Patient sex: F
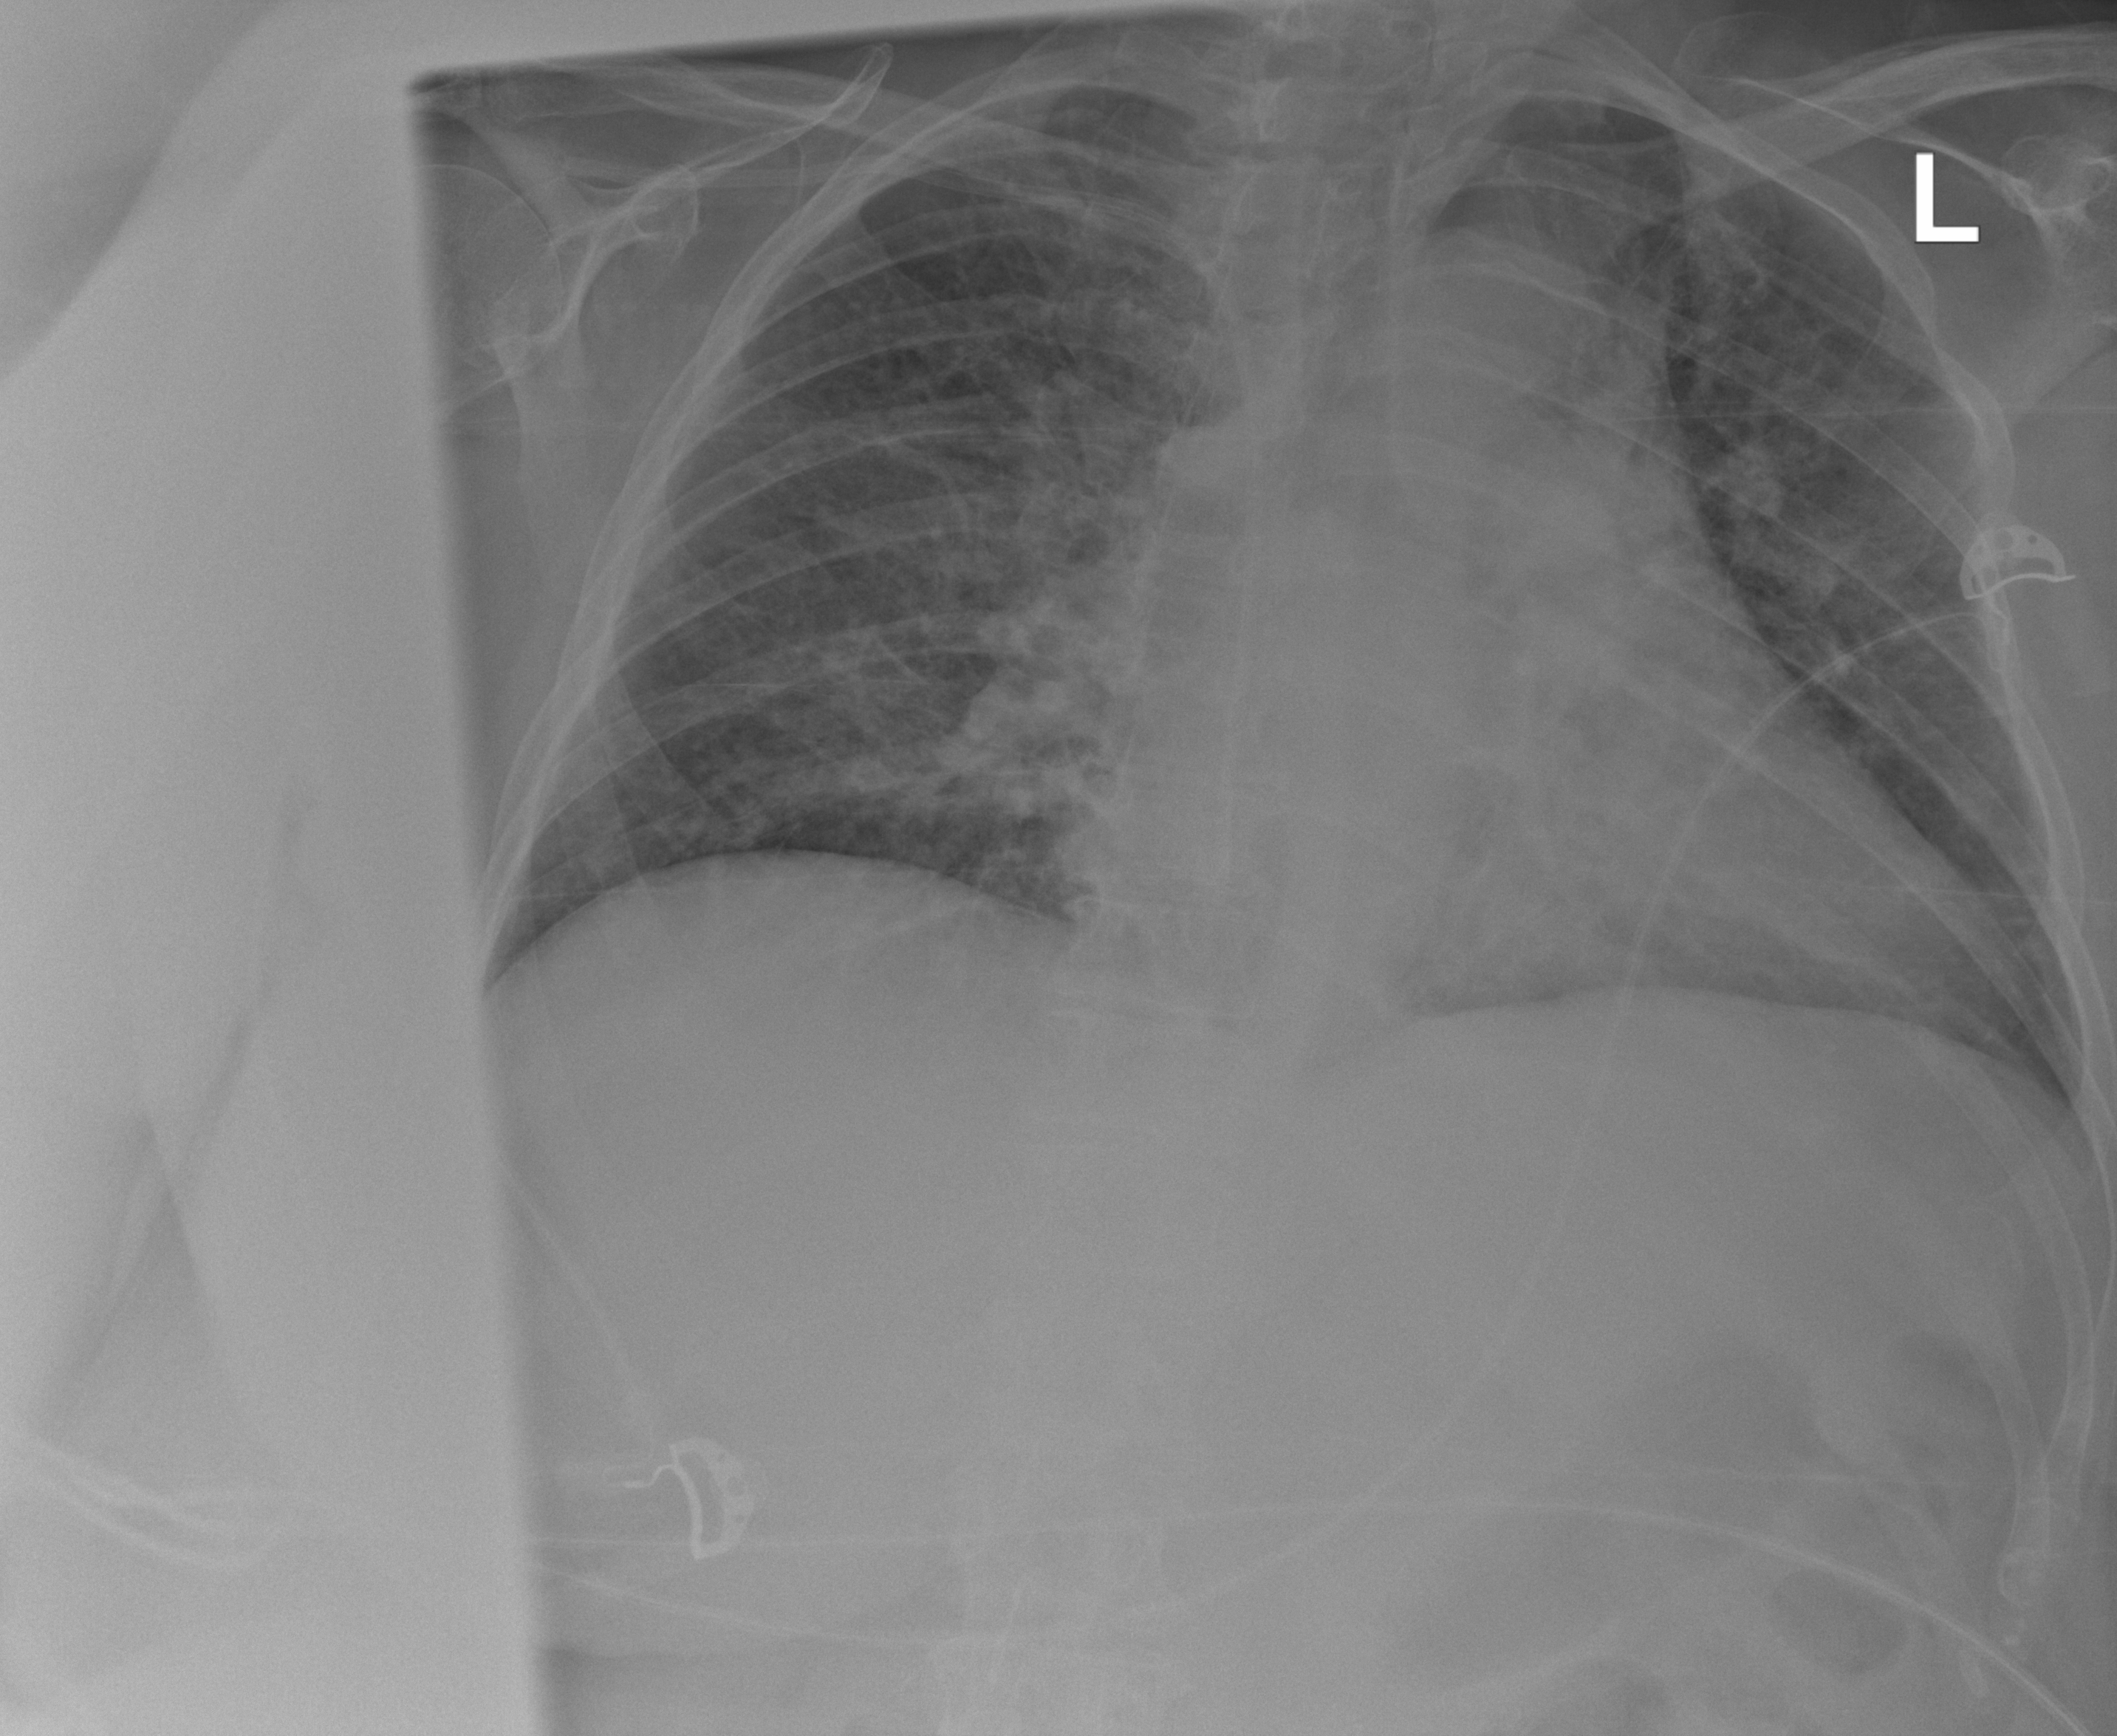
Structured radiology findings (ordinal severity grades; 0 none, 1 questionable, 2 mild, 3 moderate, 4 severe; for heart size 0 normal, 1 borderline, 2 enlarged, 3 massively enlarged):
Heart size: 2
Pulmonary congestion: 3
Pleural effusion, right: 0
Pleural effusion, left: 0
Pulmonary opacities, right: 2
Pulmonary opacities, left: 2
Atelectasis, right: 2
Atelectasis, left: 2